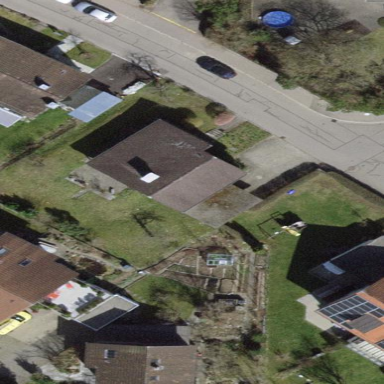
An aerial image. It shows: Building with tiled roof.